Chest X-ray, AP view. Patient: 53 years old, sex F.
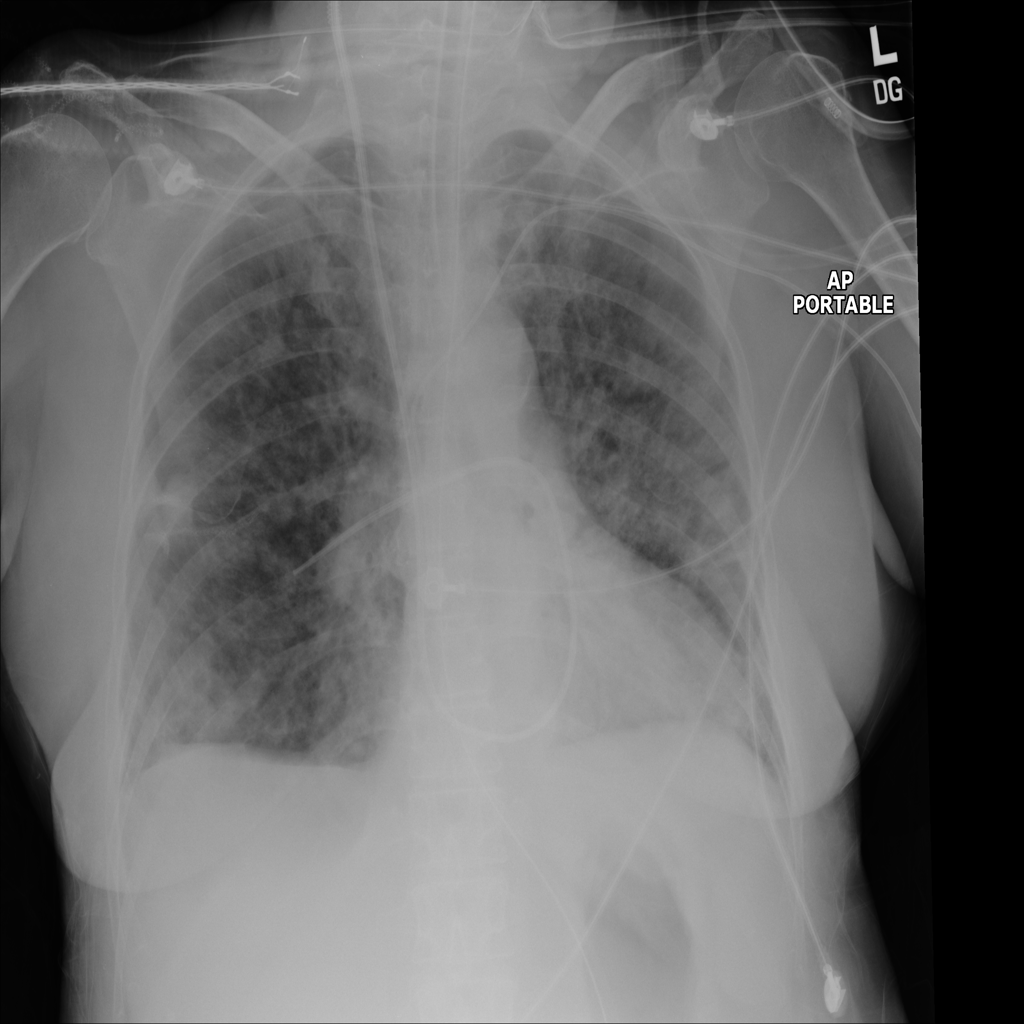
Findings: Edema, Infiltration, Pneumonia